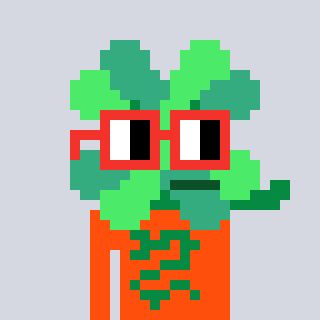
a pixel art character with square red glasses, a clover-shaped head and a orange-colored body on a cool background